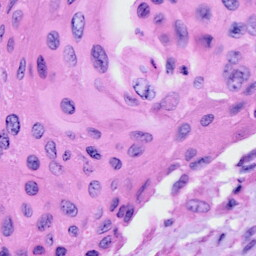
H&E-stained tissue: Cervix